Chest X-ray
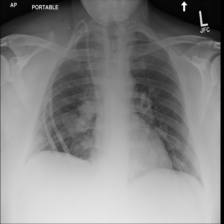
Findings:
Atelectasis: negative
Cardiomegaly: negative
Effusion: negative
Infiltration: positive
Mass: positive
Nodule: positive
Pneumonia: negative
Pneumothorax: negative
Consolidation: positive
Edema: negative
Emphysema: negative
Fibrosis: negative
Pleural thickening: negative
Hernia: negative